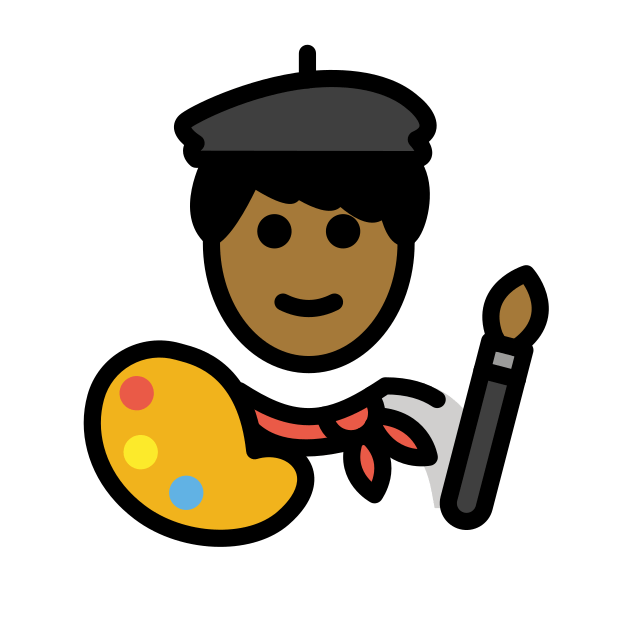
artist: medium-dark skin tone